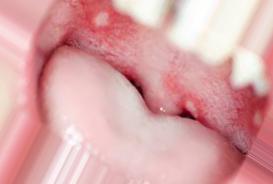
Condition: Mouth Ulcer